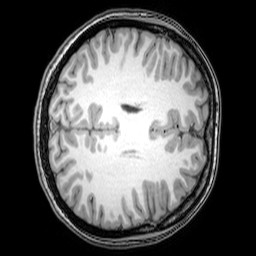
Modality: T1w
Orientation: axial
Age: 20
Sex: female
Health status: healthy
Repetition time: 0.081 s
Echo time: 0.037 s